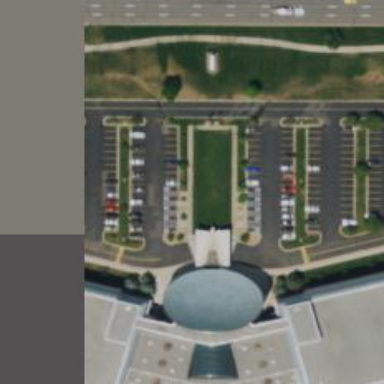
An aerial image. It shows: Parking space.